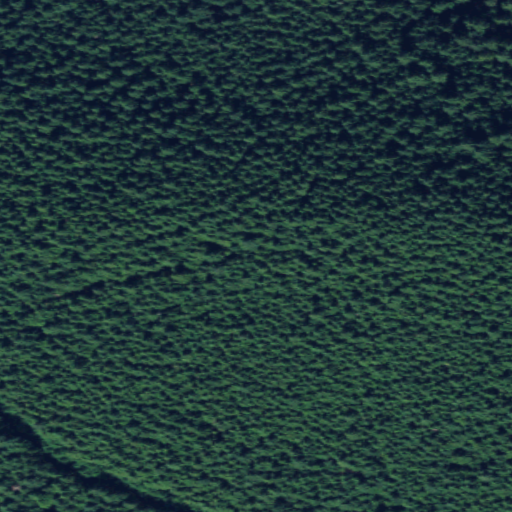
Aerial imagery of ridge(s) in Washington named Heybrook Ridge containing only evergreen forest